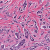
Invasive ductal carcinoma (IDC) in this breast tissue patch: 0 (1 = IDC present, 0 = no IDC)